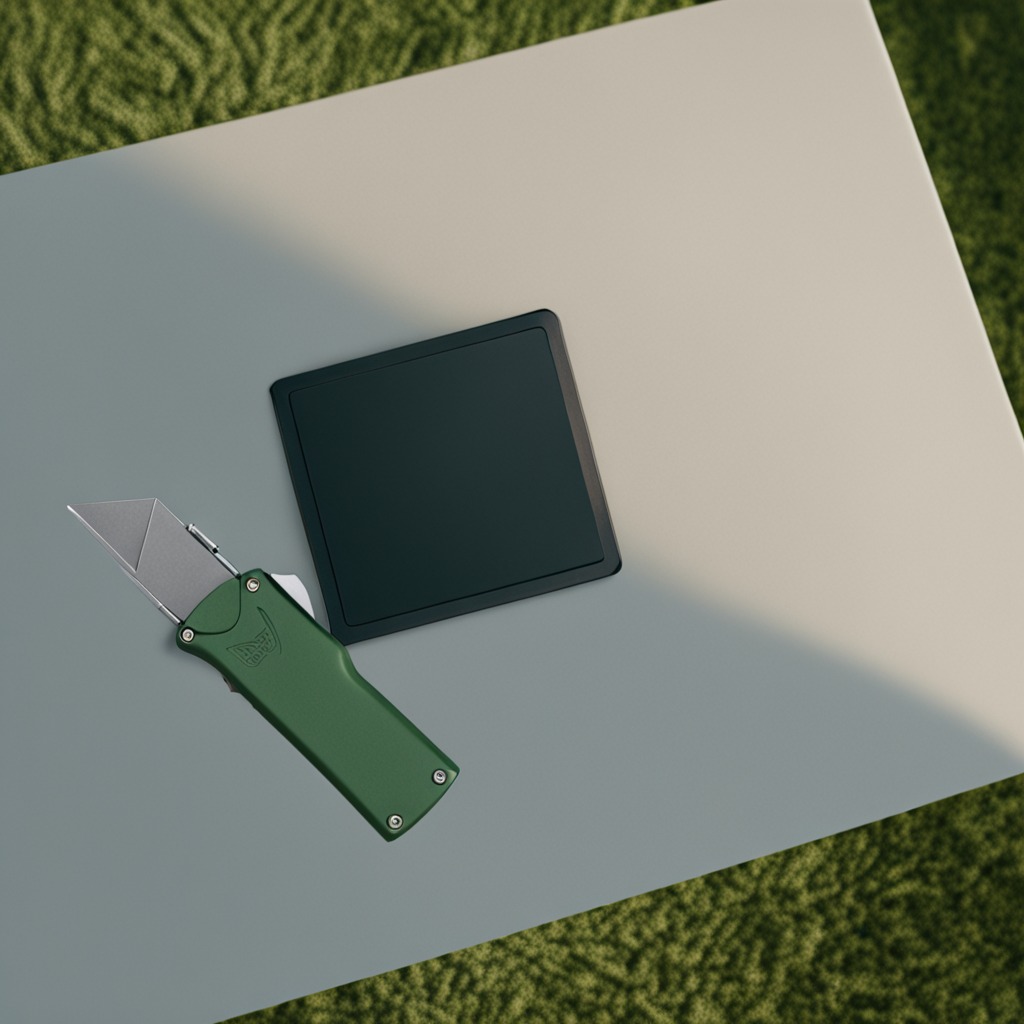
A utility knife lying on a clean utility table in a temporary outdoor tool station afternoon light present textured surface